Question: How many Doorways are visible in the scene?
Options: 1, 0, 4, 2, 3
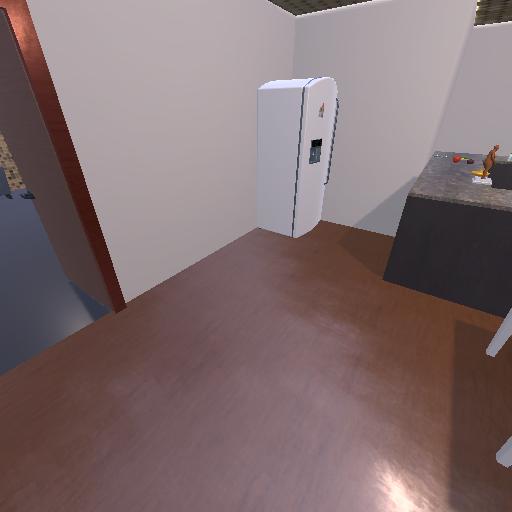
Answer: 1